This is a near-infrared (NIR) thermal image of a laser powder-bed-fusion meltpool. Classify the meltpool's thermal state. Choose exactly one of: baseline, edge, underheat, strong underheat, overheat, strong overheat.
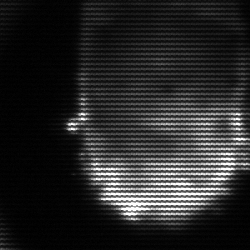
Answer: baseline